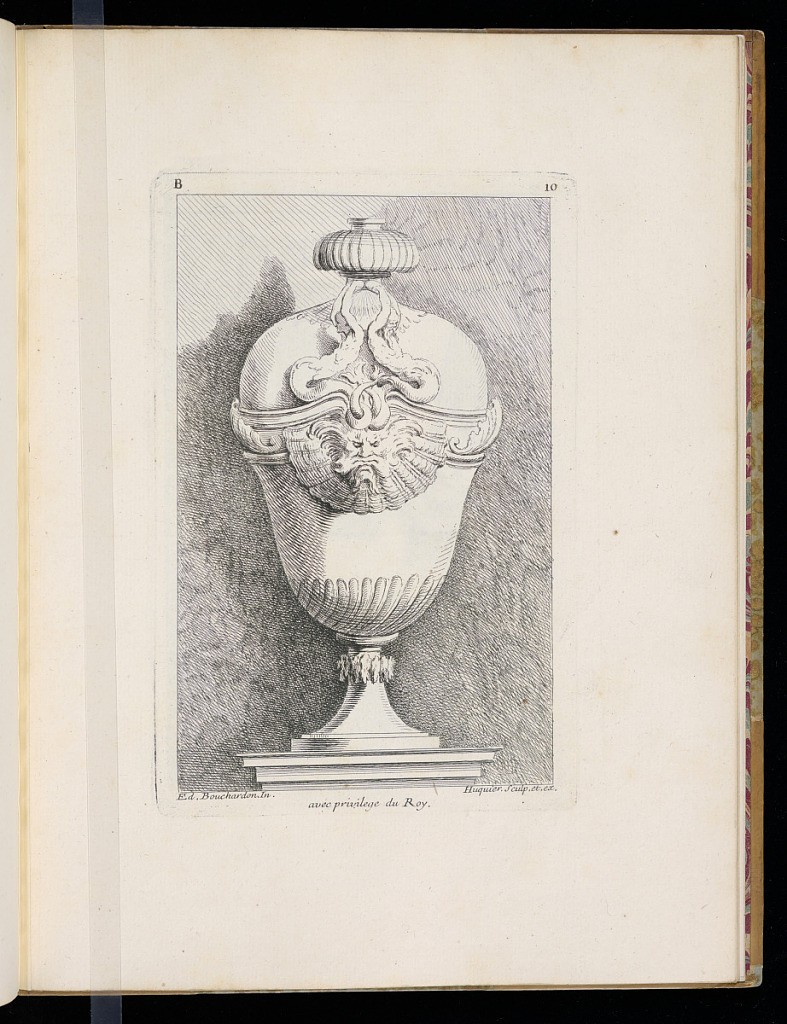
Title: Ornamental Vase Design
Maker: Edme Bouchardon, French, 1698–1762
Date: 1737
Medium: Etching on laid paper
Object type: Print
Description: Oblong vase with a thin neck topped with a domed finial. There is a carved, architectural band encircling the vase. On either side are acanthus leaves; in the center is a grotesque mask on top of a scalloped shell. The horn of the mask interlaces with the tails of two tritons, who are situated back to back and reach their arms up toward the neck of the vase. The foot of the vase is tall and thin with a band of organic, vegetal decoration. The vase is elevated on a low, corniced pedestal. The plate is lettered and numbered.